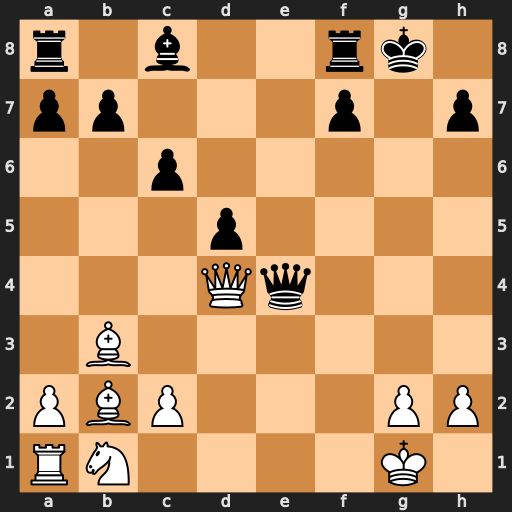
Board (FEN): r1b2rk1/pp3p1p/2p5/3p4/3Qq3/1B6/PBP3PP/RN4K1
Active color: w
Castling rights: -
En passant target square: -
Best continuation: Qg7#